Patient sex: F
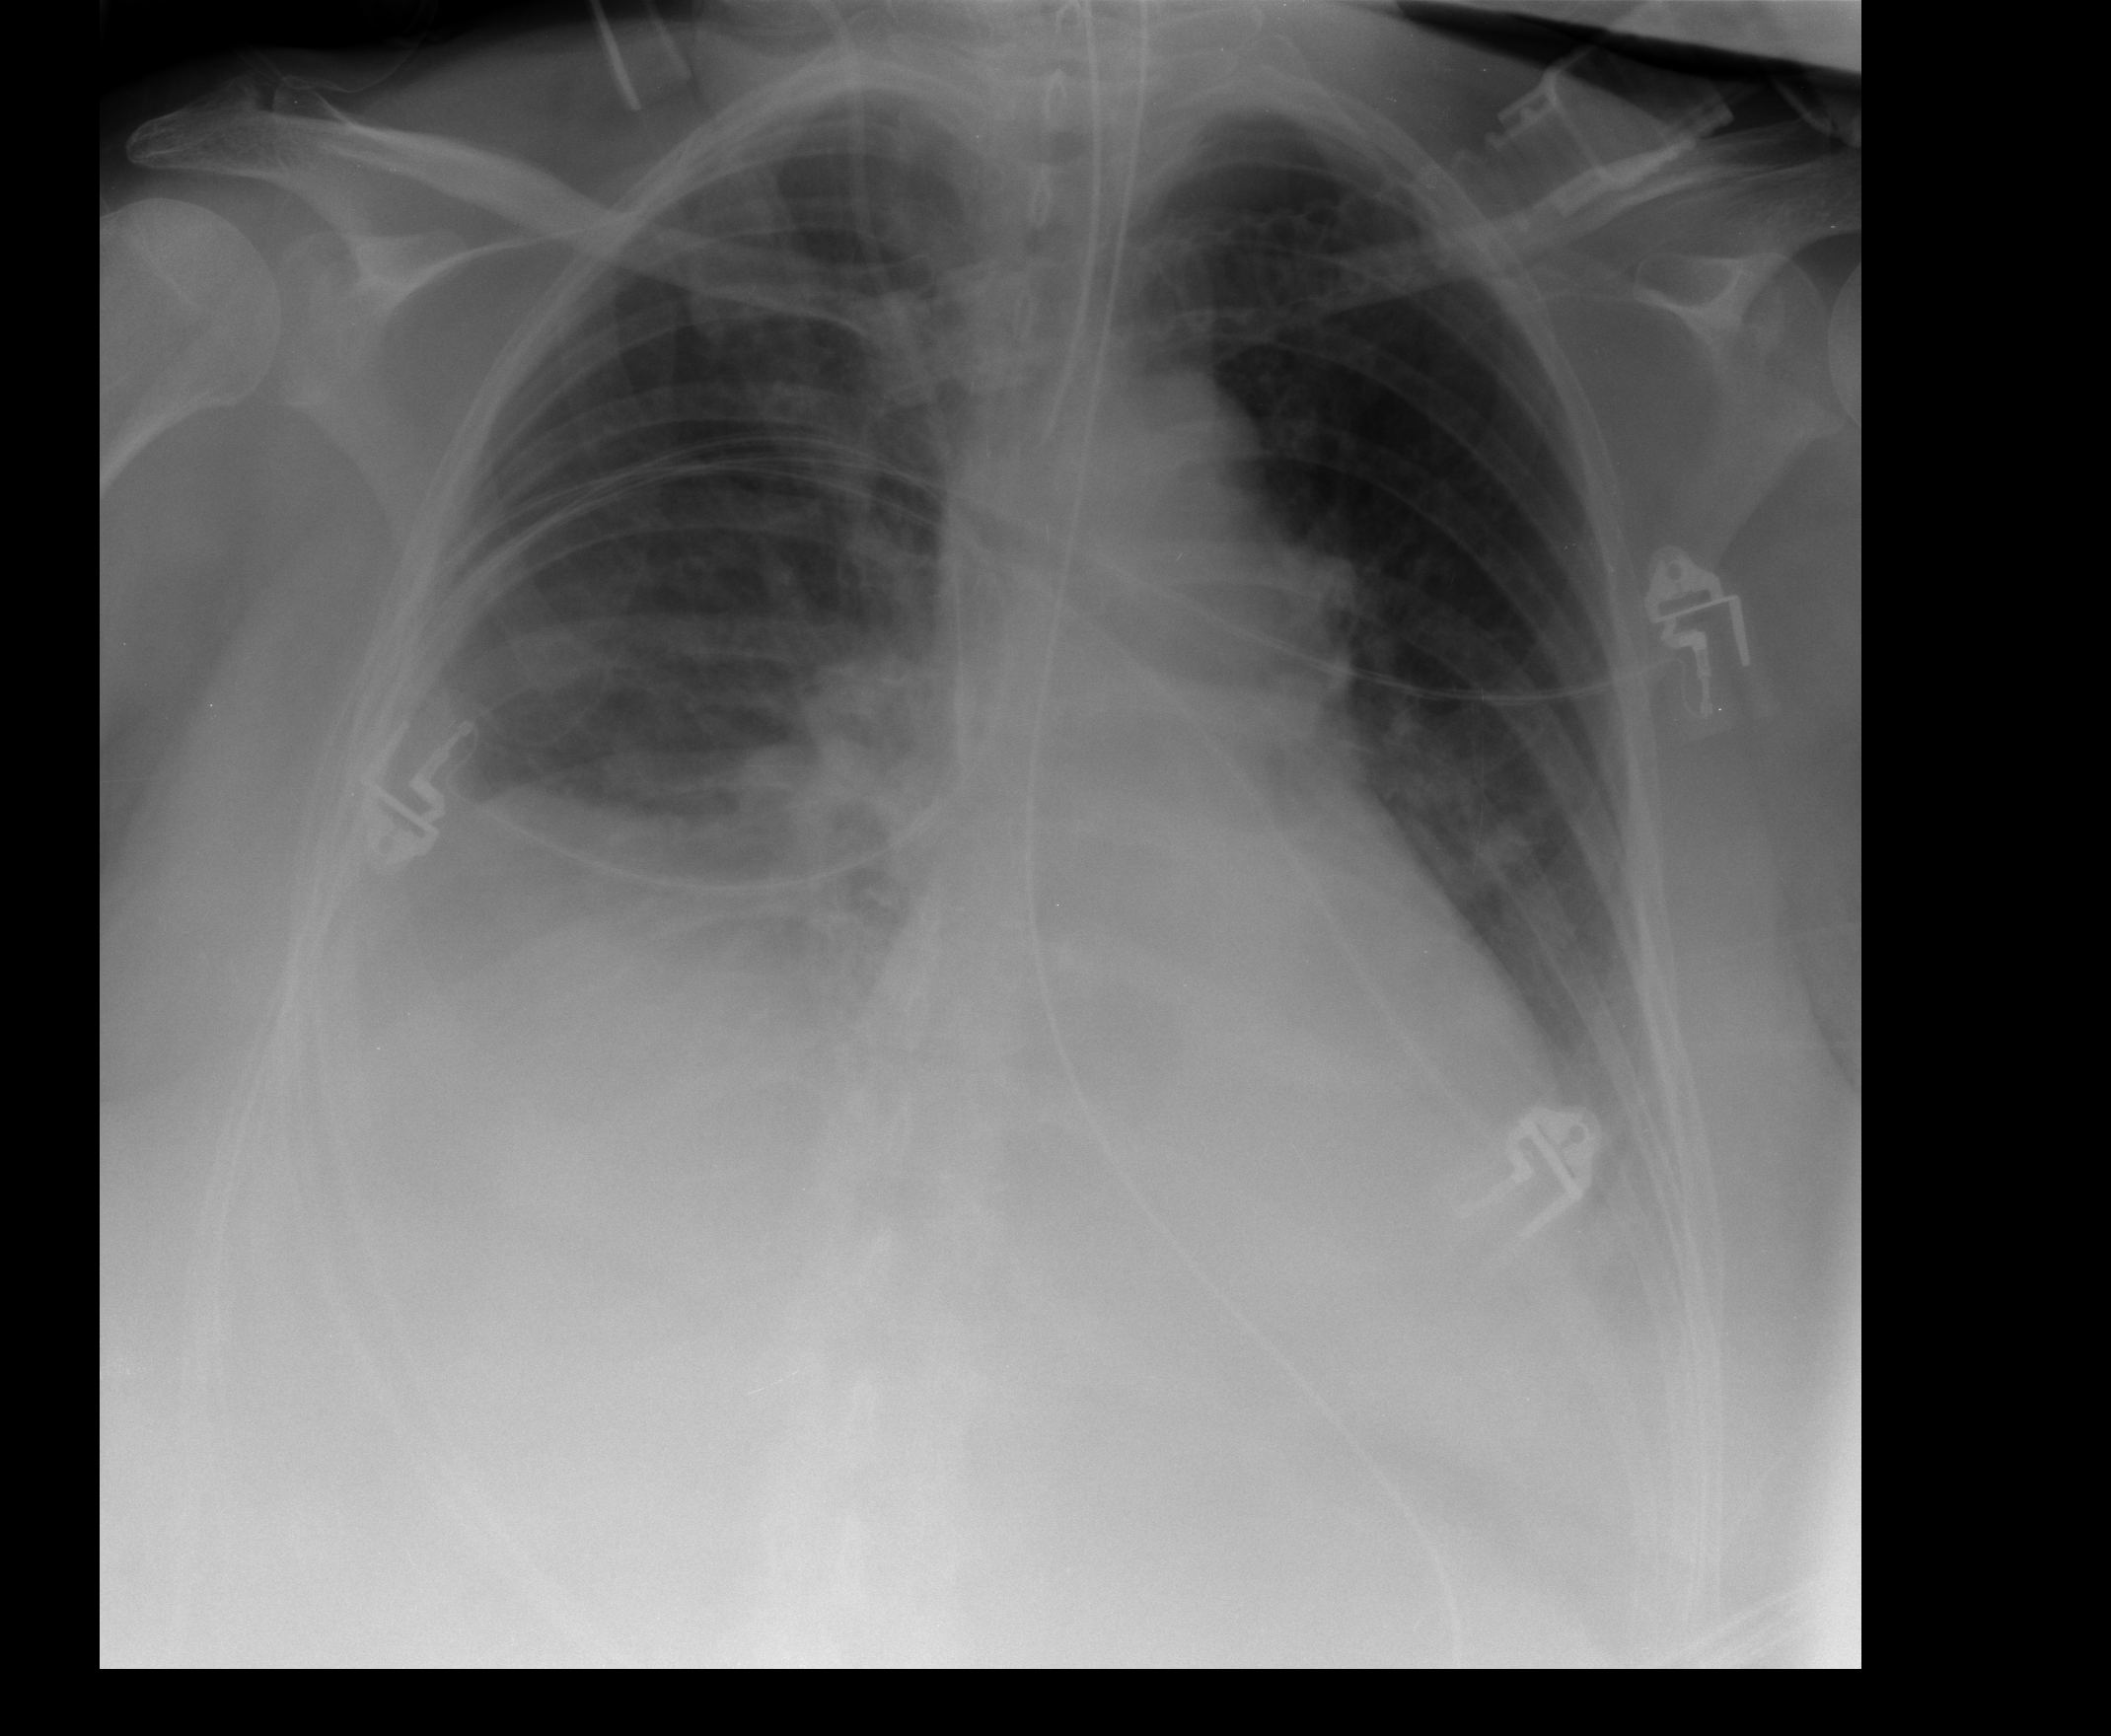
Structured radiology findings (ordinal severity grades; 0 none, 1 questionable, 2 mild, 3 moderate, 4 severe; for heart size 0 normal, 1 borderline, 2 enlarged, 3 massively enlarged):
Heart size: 0
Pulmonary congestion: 2
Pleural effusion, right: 2
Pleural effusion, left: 2
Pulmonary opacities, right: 0
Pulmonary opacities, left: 0
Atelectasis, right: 2
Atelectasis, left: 2